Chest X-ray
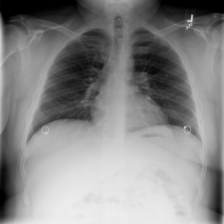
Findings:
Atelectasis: negative
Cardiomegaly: negative
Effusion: negative
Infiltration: negative
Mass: negative
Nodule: negative
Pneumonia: negative
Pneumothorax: negative
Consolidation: negative
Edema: negative
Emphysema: negative
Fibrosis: negative
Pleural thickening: negative
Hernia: negative